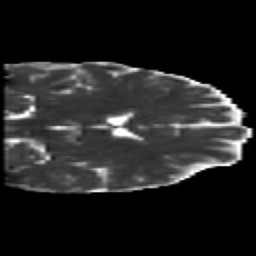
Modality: MD
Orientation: coronal
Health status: healthy
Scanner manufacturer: siemens
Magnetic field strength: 3 T
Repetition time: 10 s
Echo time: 0.092 s